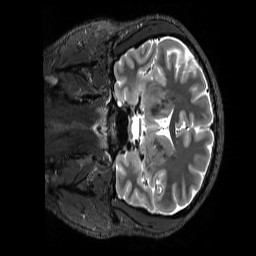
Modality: T2w
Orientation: coronal
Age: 24
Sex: male
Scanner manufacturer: siemens
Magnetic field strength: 3 T
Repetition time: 3.2 s
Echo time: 0.728 s